Question: Lets say I have button:
'''
<button type="submit"
value="Send"
id="btnStoreToDB"
class="btn btn-primary start"
ng-click="storeDB()"
ng-disabled="!storeDB_button_state"
>
<i class="icon-white icon-share-alt"></i>
<span>Store to DB</span>
</button>
'''

In JS to get this button I just do 'var btn = $('#btnStoreToDB');' and now can play with this button. So I can take it by 'id' or 'class'.
But how can I get this element with 'angularjs'?
I want to add spinner to button during loading like showed <URL>.
Since all my project I started to use angulajs only I try to do it wisely and do not like how do I know.
I thought to add: 'ng-model="btnStoreToDB"' and use this:
'''
if($scope.btnStoreToDB){
var spinner = new Spinner().spin();
$scope.btnStoreToDB.appendChild(spinner.el);
}
'''
but '$scope.btnStartUpload' is undefined. Suppose there is other way to fetch this button.
Please, help
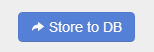
Answer: This is a good question, and a very common situation.
The Angular way of doing this is to use 'ng-show', 'ng-hide' or 'ng-class' on or within your button.
One idea might be to use 'ng-class' like so:
'''
<button ng-class="{ useSpinner: btnStoreToDB }">...</button>
'''
This will add the class 'useSpinner' to the button when 'btnStoreToDB' is true, and remove the class when btnStoreToDB is false.
Another way would be to use 'ng-show' like this:
'''
<button ...>
<i class="icon-white icon-share-alt"></i>
<span>Store to DB</span>
<div class="spinner" ng-show="btnStoreToDb">...</div>
</button>
'''
Now your view and controller are separated, and you are doing things the Angular Way.